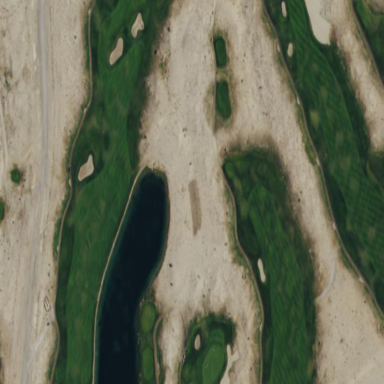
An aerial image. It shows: Area with grass used as rough in golf course.